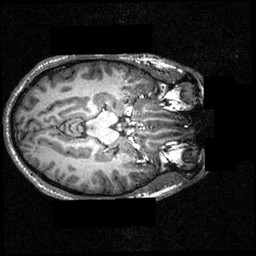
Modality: T1w
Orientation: axial
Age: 27
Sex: male
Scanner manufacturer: siemens
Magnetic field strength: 3.951 T
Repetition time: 1.5 s
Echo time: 0.00335 s